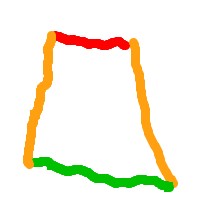
Shape: trapezoid